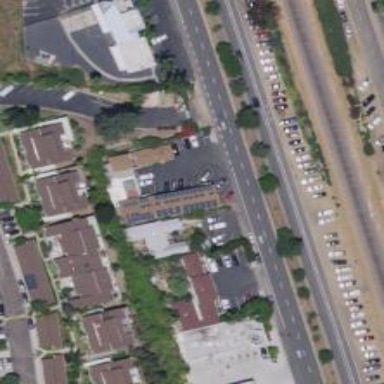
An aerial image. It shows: Primary road with asphalt surface. There is separate sidewalk.